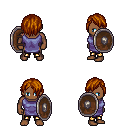
a pixel art fantasy rpg character, male body template, human, dark skin, chain tabard jacket, gold greaves, brunette bangs hairstyle, shield, four views (front, back, left, right), 2x2 character sprite sheet, small pixel art, hard edges, no anti-aliasing